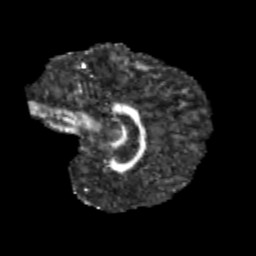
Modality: FA
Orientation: sagittal
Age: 10
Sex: male
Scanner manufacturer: siemens
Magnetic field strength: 3 T
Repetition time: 3.8 s
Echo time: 0.07 s